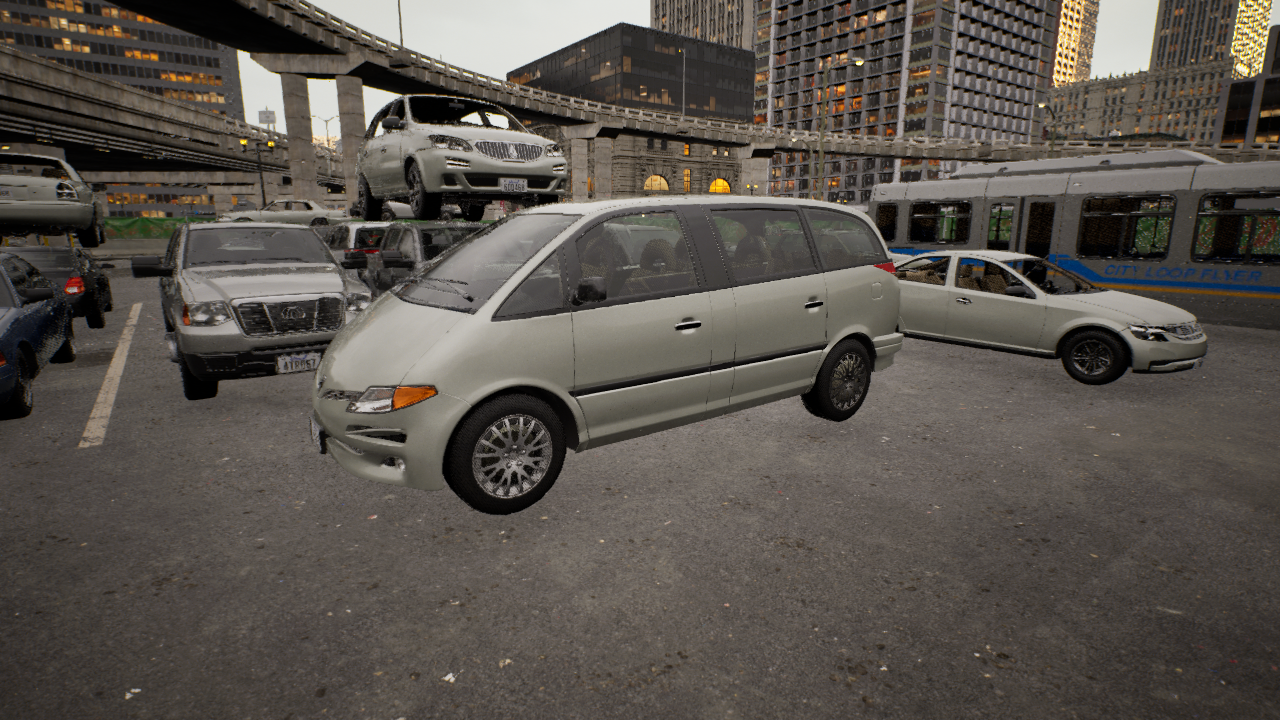
Venue: arterial
Lighting: golden hour
Vehicle rig: minivan